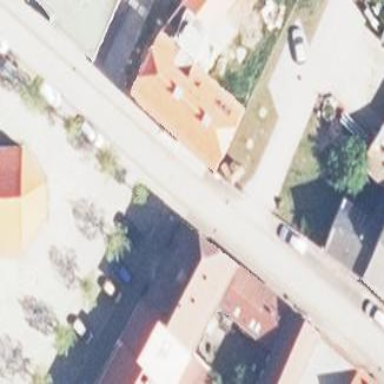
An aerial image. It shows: Building.